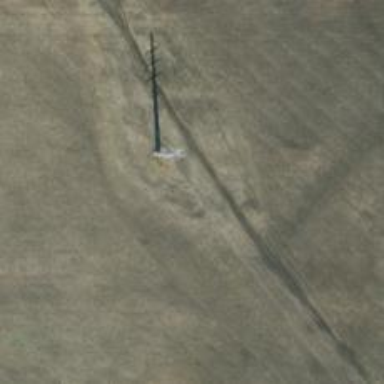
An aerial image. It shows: Power tower.